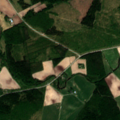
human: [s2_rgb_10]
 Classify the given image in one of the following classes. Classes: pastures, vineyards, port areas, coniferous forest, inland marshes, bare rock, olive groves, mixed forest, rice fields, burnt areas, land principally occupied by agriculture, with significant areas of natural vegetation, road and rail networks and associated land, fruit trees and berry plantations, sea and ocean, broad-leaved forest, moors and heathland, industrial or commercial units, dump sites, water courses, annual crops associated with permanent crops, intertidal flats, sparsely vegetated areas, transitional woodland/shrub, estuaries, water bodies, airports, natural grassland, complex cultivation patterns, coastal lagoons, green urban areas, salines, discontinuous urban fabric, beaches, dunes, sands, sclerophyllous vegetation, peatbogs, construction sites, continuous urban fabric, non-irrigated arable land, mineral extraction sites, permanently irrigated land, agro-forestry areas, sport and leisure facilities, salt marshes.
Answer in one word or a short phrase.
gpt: non-irrigated arable land, land principally occupied by agriculture, with significant areas of natural vegetation, mixed forest, transitional woodland/shrub